Field crop: tomato
Growth stage: 1
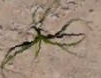
Species: cyperus